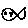
Label: fish